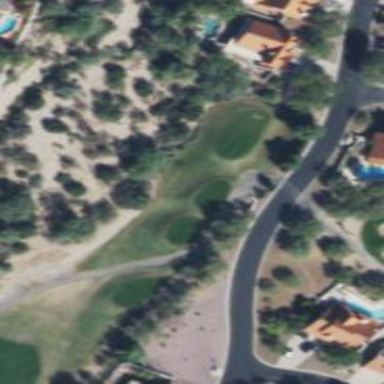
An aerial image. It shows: Golf tee.